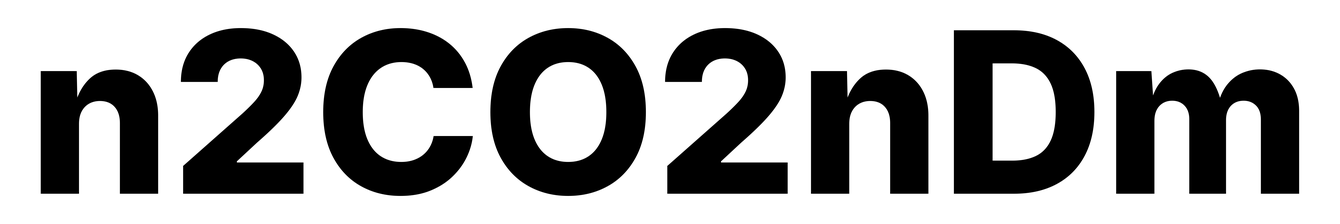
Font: Inter_ExtraBold